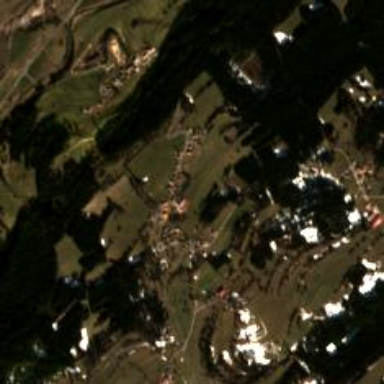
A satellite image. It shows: Village area.